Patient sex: M
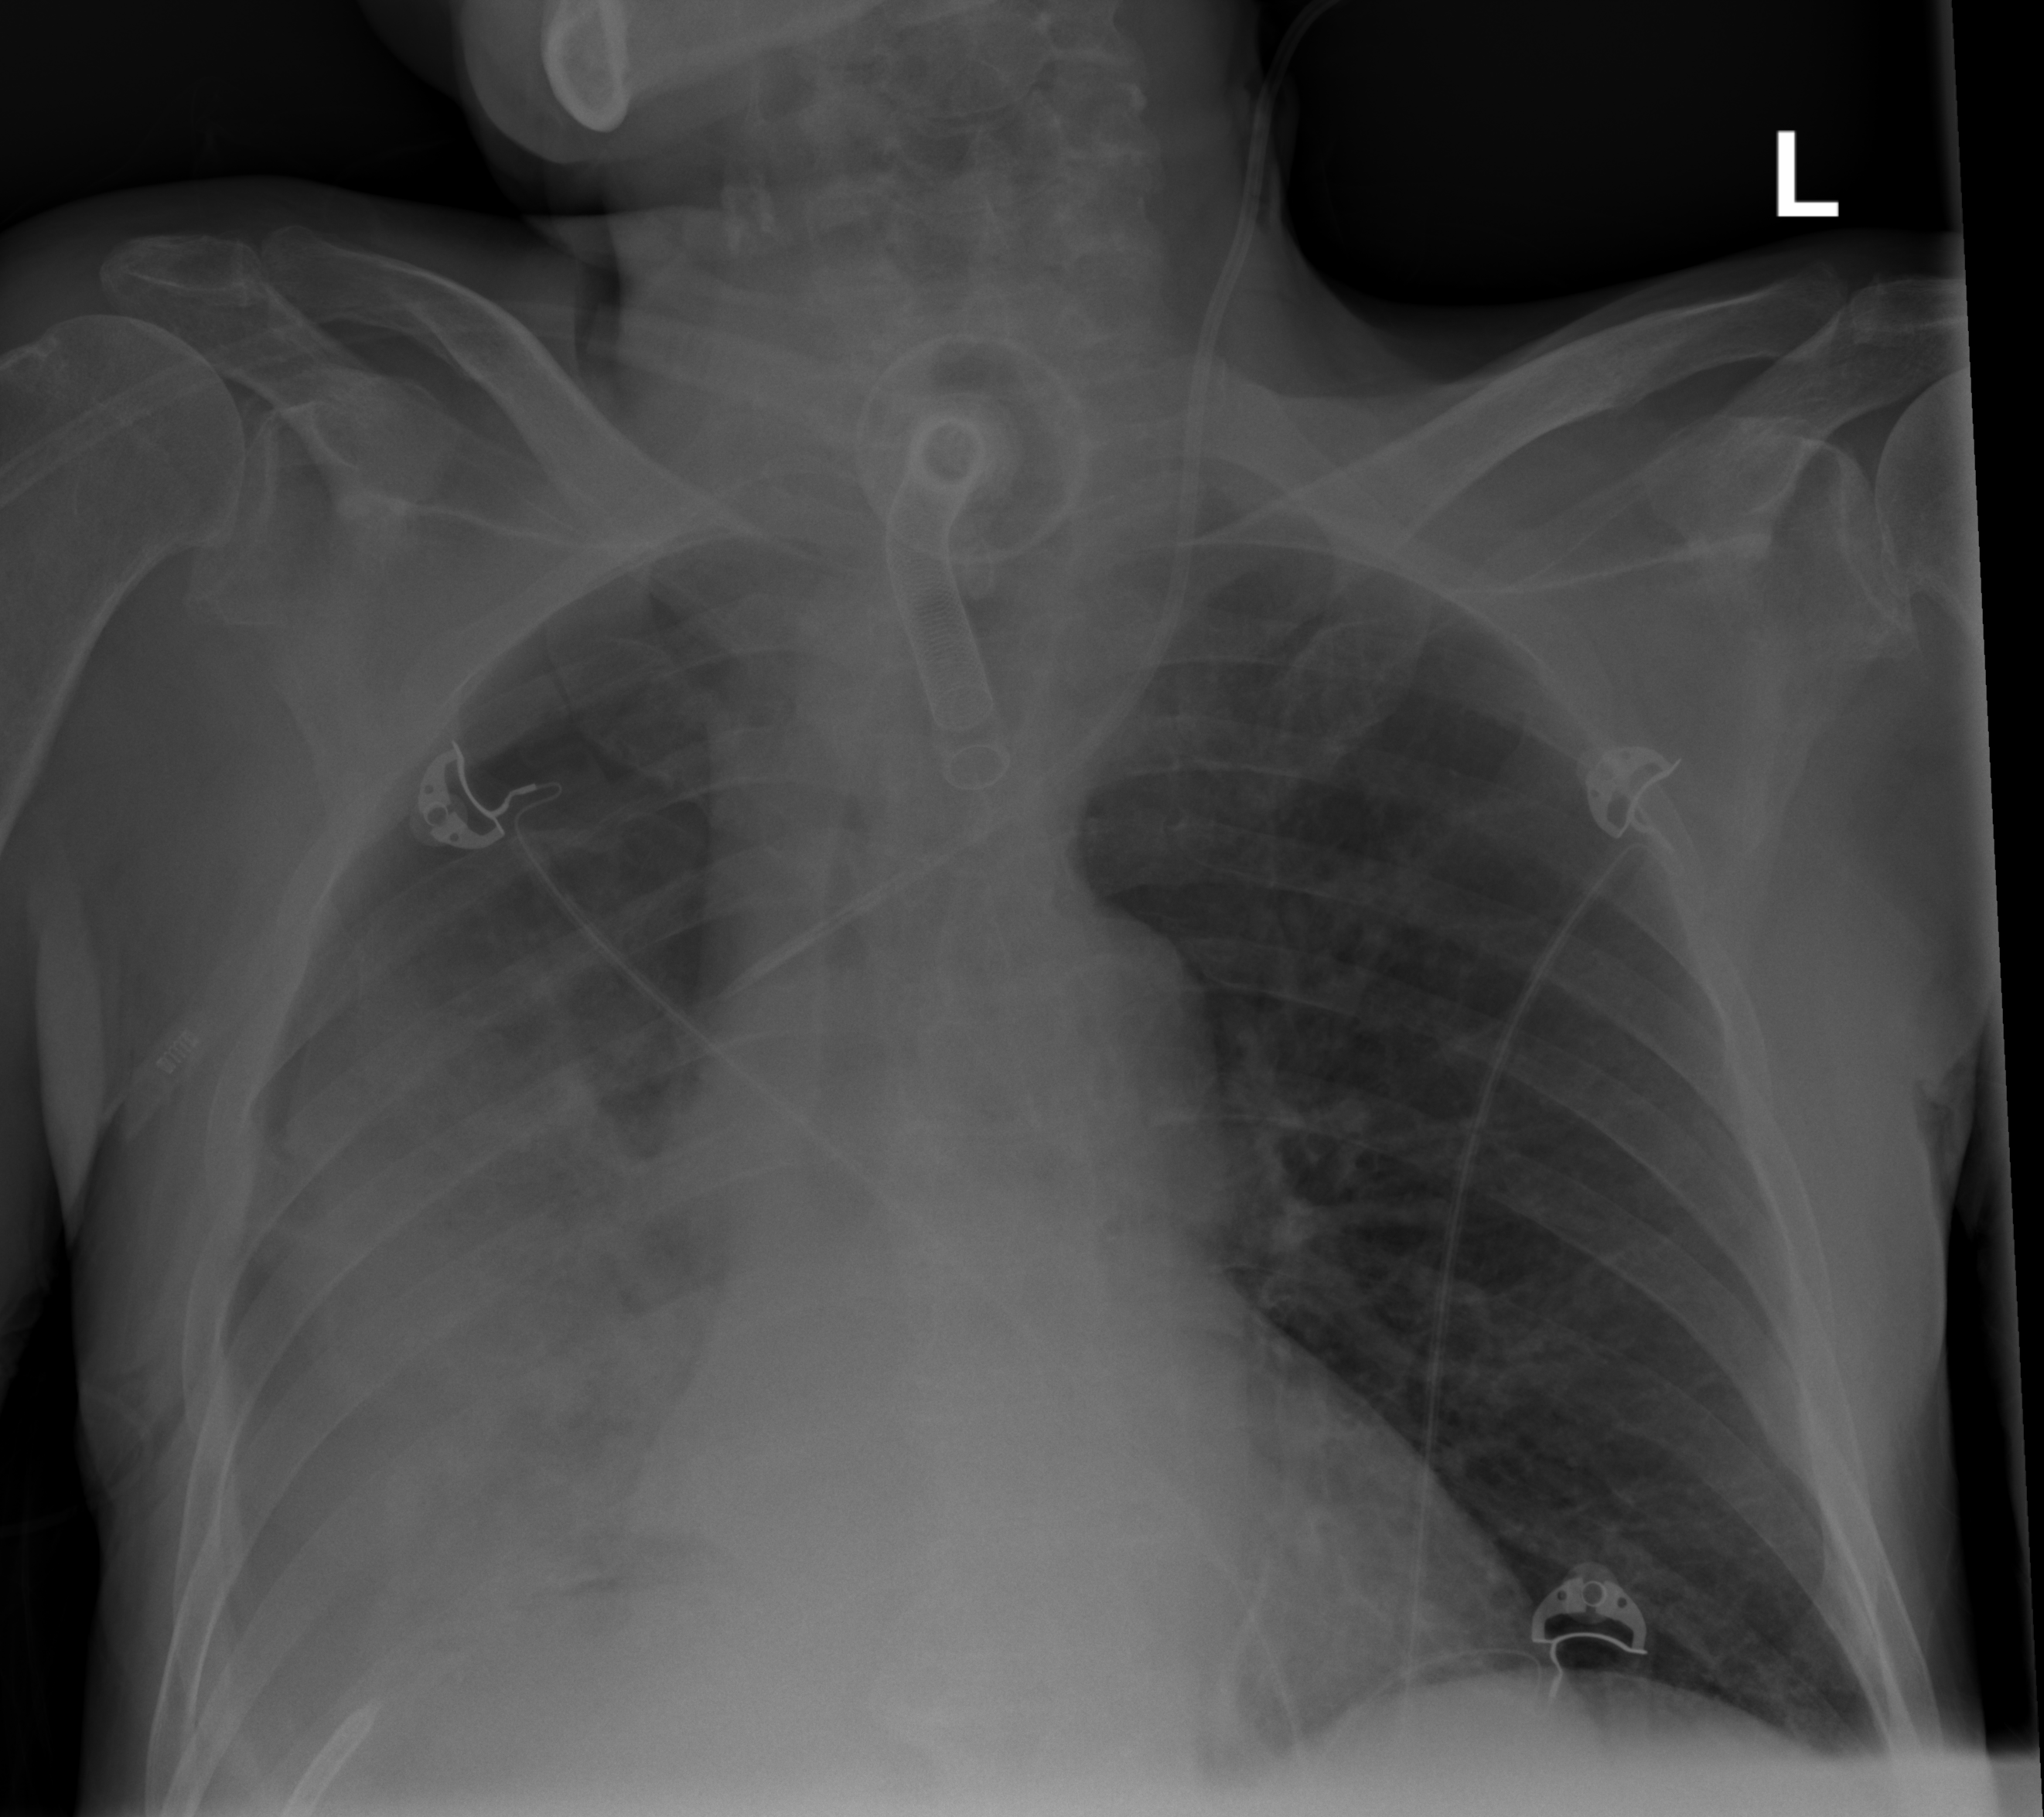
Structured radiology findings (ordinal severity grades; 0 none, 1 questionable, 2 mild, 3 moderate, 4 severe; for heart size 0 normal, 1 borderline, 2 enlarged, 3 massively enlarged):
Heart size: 1
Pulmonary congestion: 0
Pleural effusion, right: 3
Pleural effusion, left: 0
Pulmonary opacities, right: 2
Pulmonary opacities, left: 0
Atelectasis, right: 3
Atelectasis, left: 2